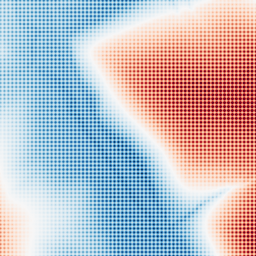
Category: trend_removal
Decomposition family: polynomial
Decomposition parameters: degree: 2
Upsampling method: sinc_blackman
Upsampling parameters: scale: 8
kernel_size: 8
Upsampling scale: 8